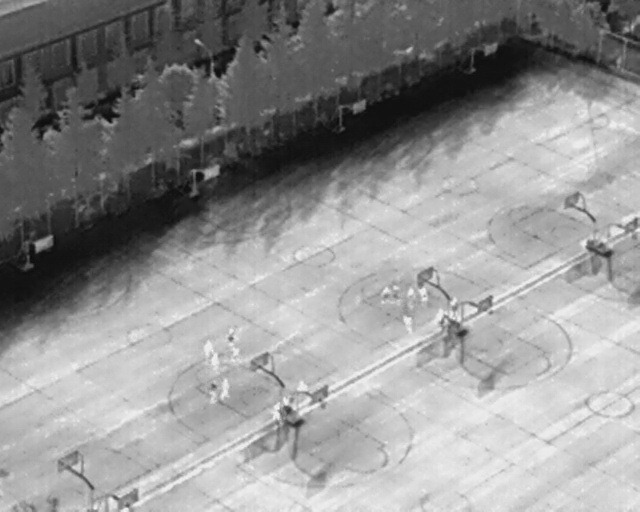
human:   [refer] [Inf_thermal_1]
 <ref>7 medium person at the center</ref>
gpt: <box>[[30, 67, 34, 69, 2], [34, 64, 37, 66, 2], [35, 68, 38, 70, 2], [61, 62, 65, 64, 2], [58, 56, 62, 58, 2], [60, 56, 63, 58, 2], [62, 57, 66, 59, 2]]</box>

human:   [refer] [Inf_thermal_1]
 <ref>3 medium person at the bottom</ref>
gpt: <box>[[31, 75, 35, 77, 2], [33, 75, 37, 76, 2], [31, 70, 35, 71, 2]]</box>

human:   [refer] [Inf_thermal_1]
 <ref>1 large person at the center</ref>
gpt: <box>[[64, 56, 68, 59, 2]]</box>